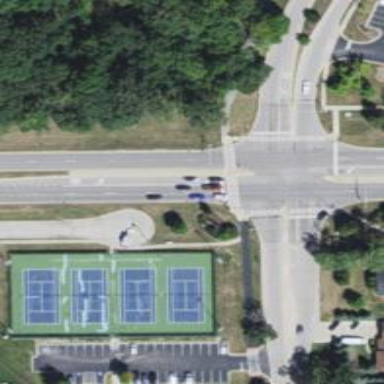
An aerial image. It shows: Crossing on asphalt cycleway.